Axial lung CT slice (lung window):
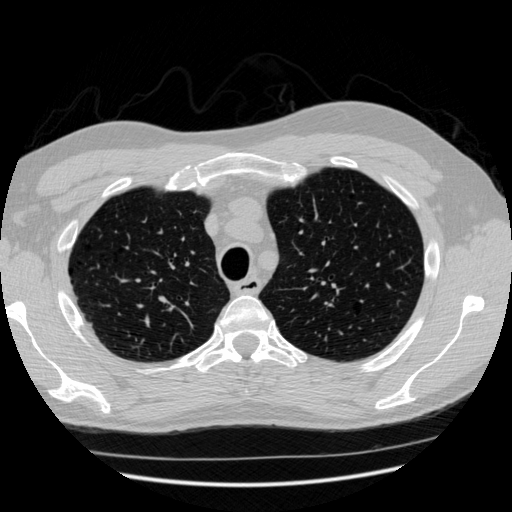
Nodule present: no